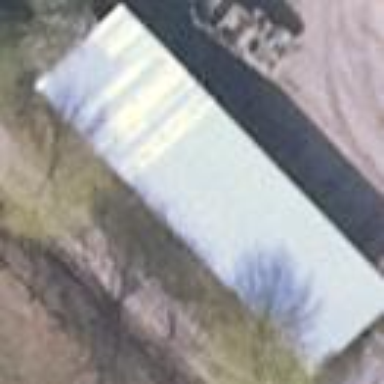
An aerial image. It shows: Shed building.